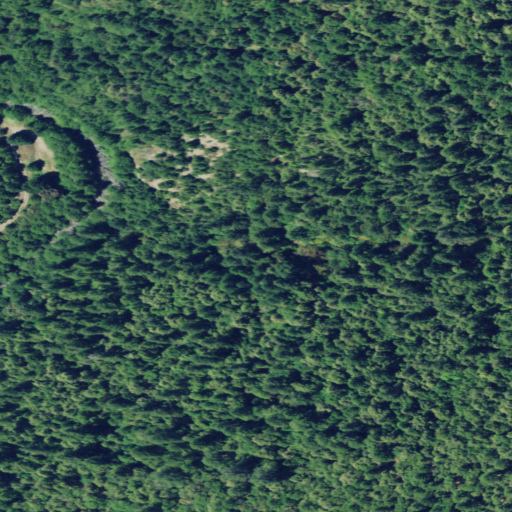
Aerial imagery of valley in California named Bear Wallow Gulch containing evergreen forest, open development, and low intensity development